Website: ulta-beauty
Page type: address-validator
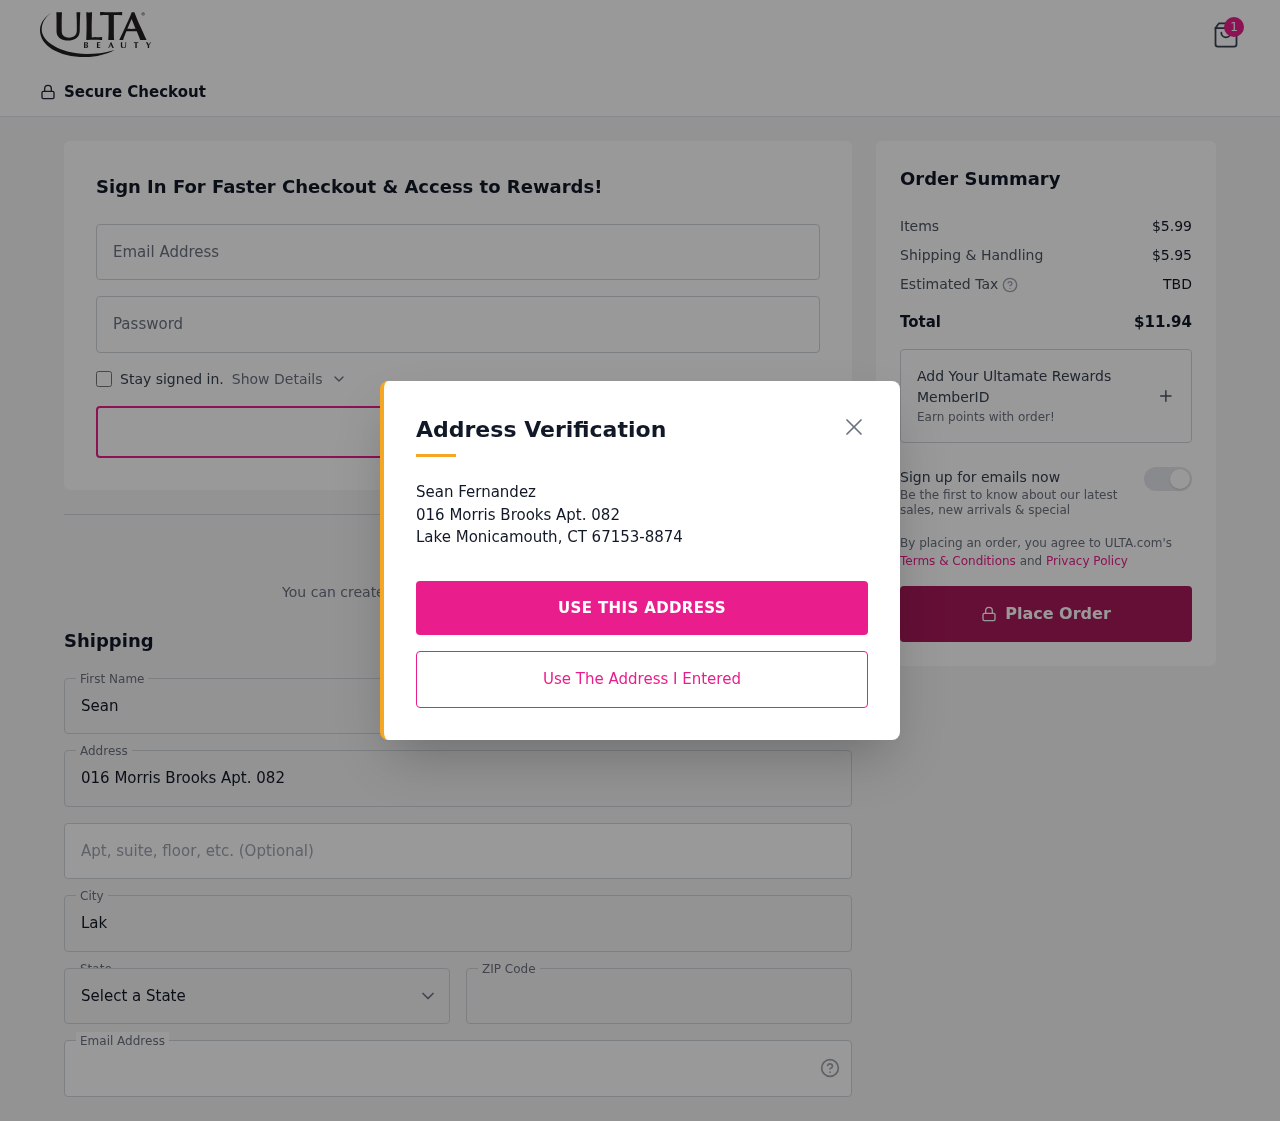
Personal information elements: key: PII_CITY
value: Lake Monicamouth
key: PII_EMAIL
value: sean_fernandez@yahoo.com
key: PII_FIRSTNAME
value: Sean
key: PII_LASTNAME
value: Fernandez
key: PII_POSTCODE
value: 67153
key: PII_STATE_ABBR
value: CT
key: PII_STREET
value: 016 Morris Brooks Apt. 082
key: PII_STREET2
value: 016 Morris Brooks Apt. 082
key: PII_FULLNAME2
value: Sean Fernandez
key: PII_CITY2
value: Lake Monicamouth
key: PII_STATE_ABBR2
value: CT
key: PII_POSTCODE_FULL
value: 67153
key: PII_POSTCODE_EXT
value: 8874
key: PII_LOCATION17_POSTCODE_EXT
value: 6715
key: PII_POSTCODE_NUMERIC
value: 67153
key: PII_POSTCODE_EXT_NUMERIC
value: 8874
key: PII_LOCATION17_POSTCODE_EXT_NUMERIC
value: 6715
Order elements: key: ORDER_NUM_ITEMS
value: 1
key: ORDER_SUBTOTAL
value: $5.99
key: ORDER_SHIPPING_COST
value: $5.95
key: ORDER_TOTAL
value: $11.94